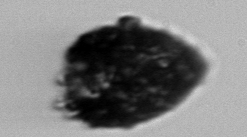
Label: Stenosemella_pacifica